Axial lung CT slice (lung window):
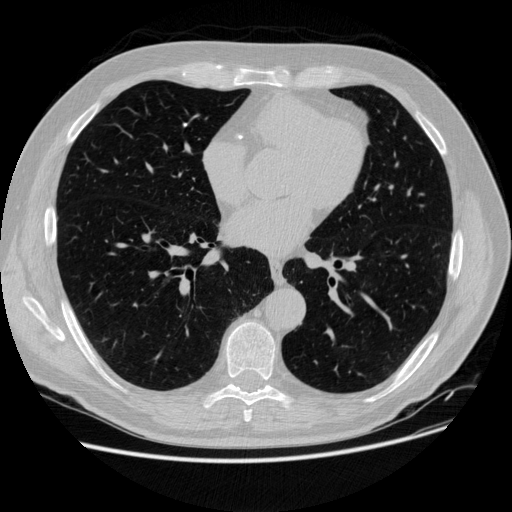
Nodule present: no